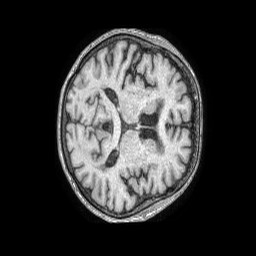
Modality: T1w
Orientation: axial
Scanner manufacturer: philips
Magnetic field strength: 1.5 T
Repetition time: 0.007627 s
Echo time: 0.003468 s